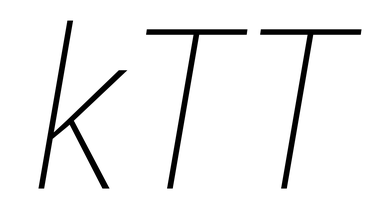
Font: Roboto-Italic_Condensed_Thin_Italic